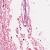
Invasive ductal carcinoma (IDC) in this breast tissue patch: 0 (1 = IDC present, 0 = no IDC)